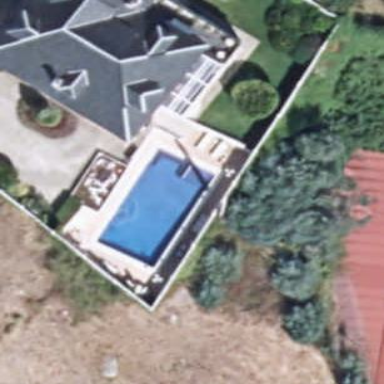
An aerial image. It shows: Swimming pool located in leisure land.